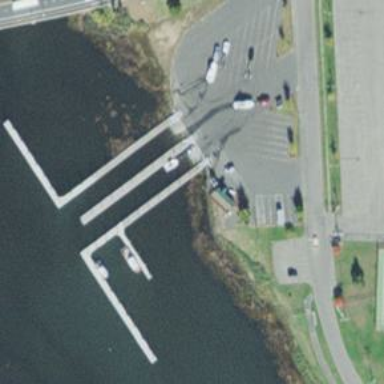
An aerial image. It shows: Slipway on service road designed for leisure land access.